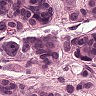
Metastatic tissue present: yes